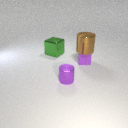
small purple rubber cube behind small purple metal cylinder